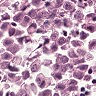
Metastatic tissue present: yes